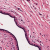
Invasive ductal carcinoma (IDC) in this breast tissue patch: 0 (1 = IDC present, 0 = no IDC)